Interaction volume radius: 5 \u00c5
Interaction volume height: 25 \u00c5
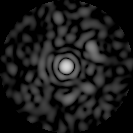
Disorder parameter: 0.865